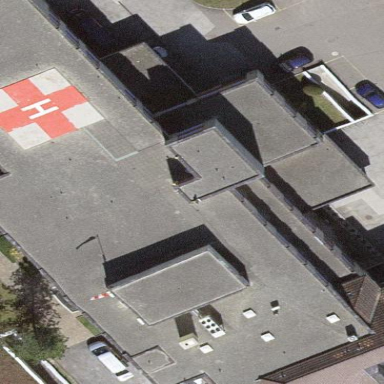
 serving as amenity and providing healthcare services."